Field crop: tomato
Growth stage: 1
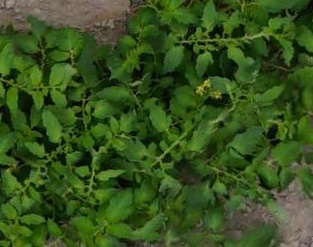
Species: tomato